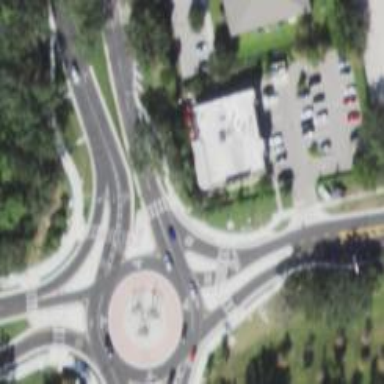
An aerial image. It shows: Footway that serves as traffic island.